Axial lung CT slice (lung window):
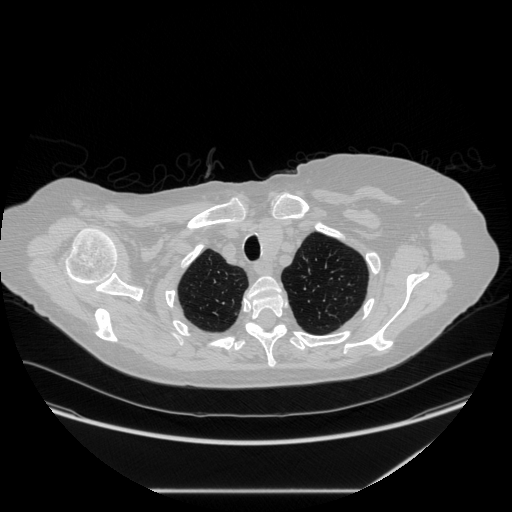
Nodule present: no